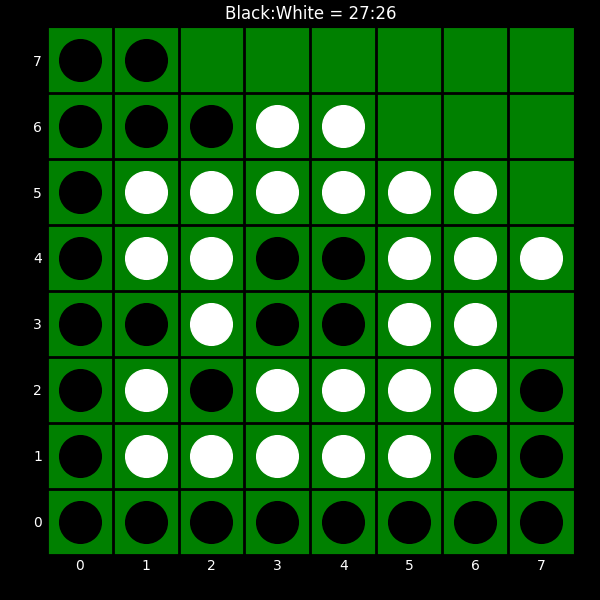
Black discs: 27
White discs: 26